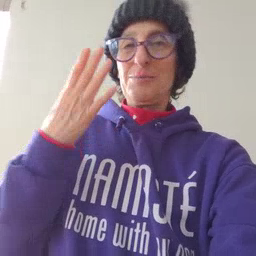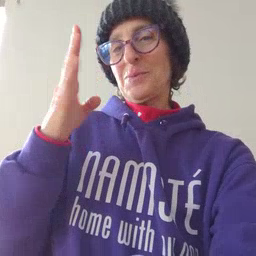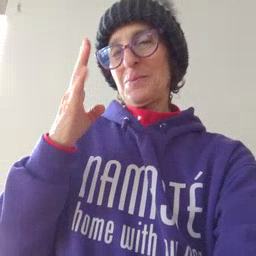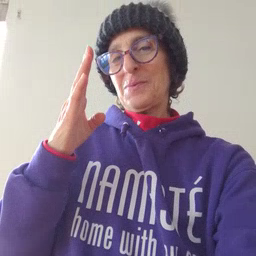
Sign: blue